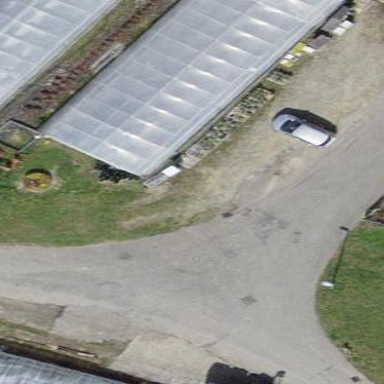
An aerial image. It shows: Greenhouse.